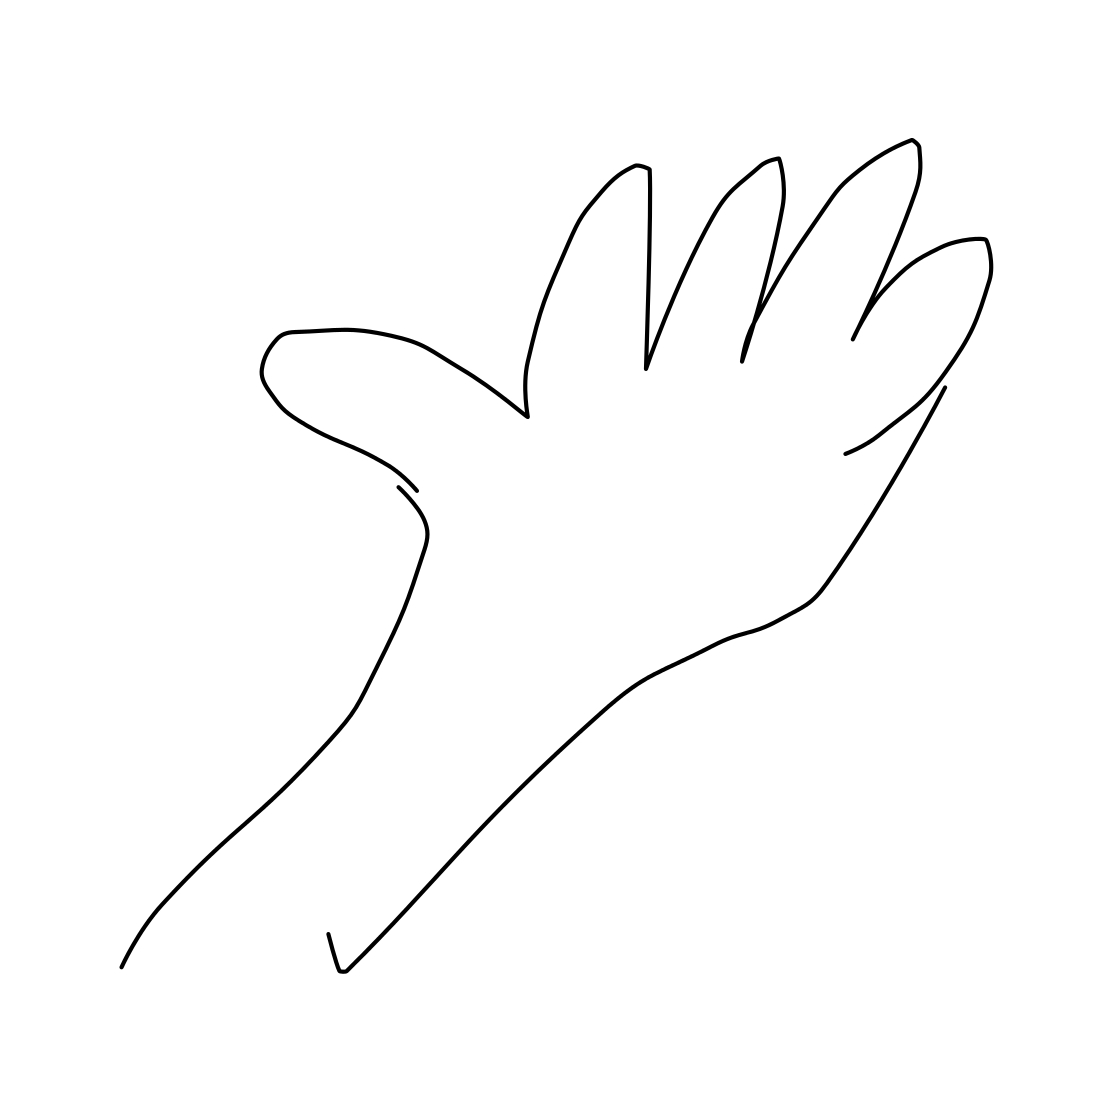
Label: hand